Question: I have this Jsfiddle:
<URL>
I'm trying to get zero distance between 2 html5 navs
PHP Example:
'''
<nav>
<?php foreach($nav_list as $id => $nav_item): ?>
<?php echo anchor(strtolower($id), $nav_item, array('class' => ($nav == $nav_item ? 'active' : ''))) ?>
</li>
<?php endforeach ?>
</nav>
<img src="<?php echo site_url('_inc/img/divider.png') ?>" width="960" height="4" alt="Divisao de Menu">
<nav>
<?php foreach($subnav_list as $ids => $subnav_item): ?>
<?php echo anchor(strtolower($ids), $subnav_item, array('class' => ($subnav == $subnav_item ? 'active' : ''))) ?>
</li>
<?php endforeach ?>
</nav>
'''
Here's an example image of what I'm trying to accomplish:

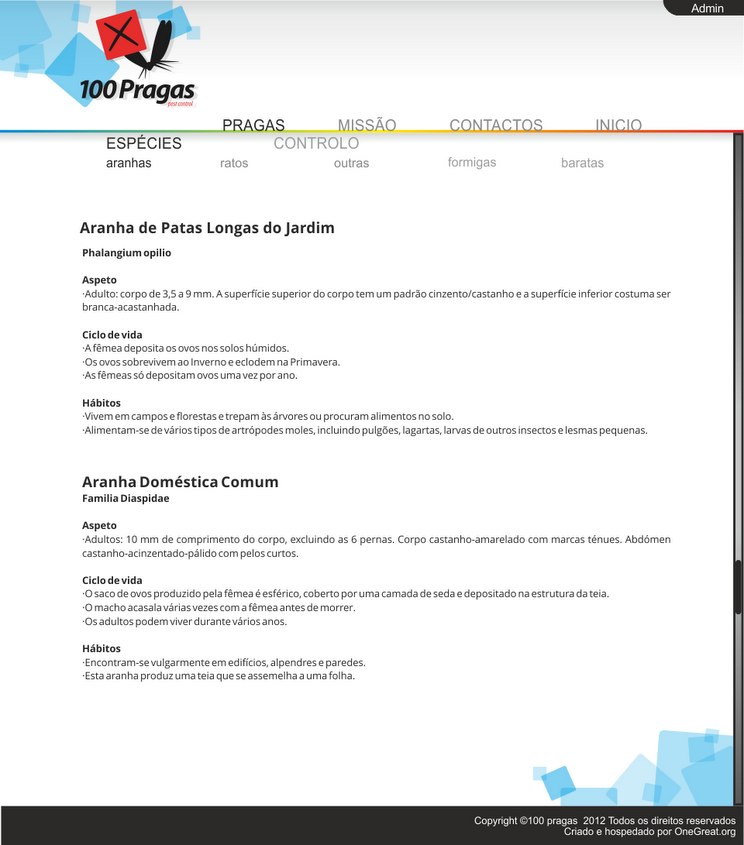
Answer: You simply need to add display: block; to the image tag you are using to separate the nav elements. By default, images use display: inline-block; which was adding that unnecessary white space above the image.
'''
#wrapper img {
margin: 0;
padding: 0;
display: block;
}
'''
Hope this solves your issues! Let me know if you have any questions.